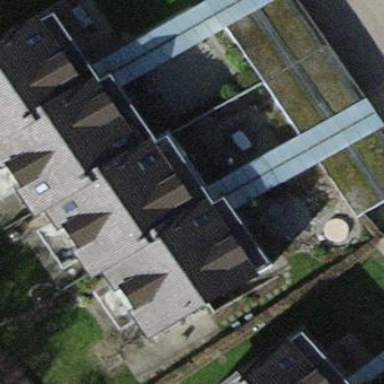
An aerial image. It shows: Terrace building.